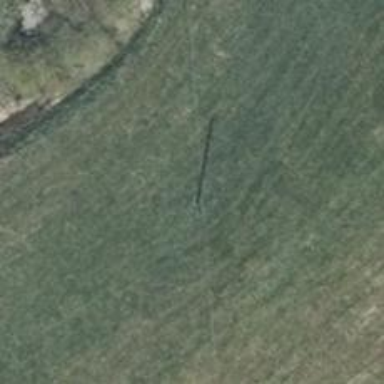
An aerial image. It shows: Power pole.